Question: I'm trying to make half of a rectangle - devided diagonally - to fit inside a triangle.
Rotation works well, so does sizing of the rectangle. But once I try to skew it, it all gets messed up. Basically I want to simulate a 3D surface.
That means I have to find the angle of abc, where b is the center point. And then apply this angle as a skew to the rectangle. But for some reason that doesn't work as intended.
Here is a simple illustration of what I want to accomplish:

You will probably understand more once you take a look at the fiddle: <URL>
EDIT: Got the width right at least: <URL>
The piece of code you need to look at is at line 63 - 95.
Try comment out the transform, and you will see that rotation and size works well.
'''
function triangle(a, b, c){
context.save();
//Draw the triangle
context.beginPath();
context.moveTo(a[0], a[1]);
context.lineTo(b[0], b[1]);
context.lineTo(c[0], c[1]);
context.lineTo(a[0], a[1]);
context.closePath();
context.stroke();
//Lets find the distance between a and b to set height of the image
var imgHeight = lineDistance(a, b);
//And the width b to c
var imgWidth = lineDistance(b, c);
//Now we gotta skew it acording to the rad between ba and bc
var skewAngle = find_angle(a,c,b); //Find angle and make it rad
//Find the angle of b to a line
var theta = Math.atan2(a[1] - b[1], a[0] - b[0]);
context.translate(a[0], a[1]); //Set origin of rotation
context.rotate(theta + 1.57079633); //Had to rotate it some more 1.57079633 = 90deg
context.transform(1, skewAngle, 0, 1, 0, 0);
context.rect( 0, 0, imgHeight, imgWidth);
context.stroke();
context.restore();
}
'''
If anything is unclear, please ask! I would love some help on this!
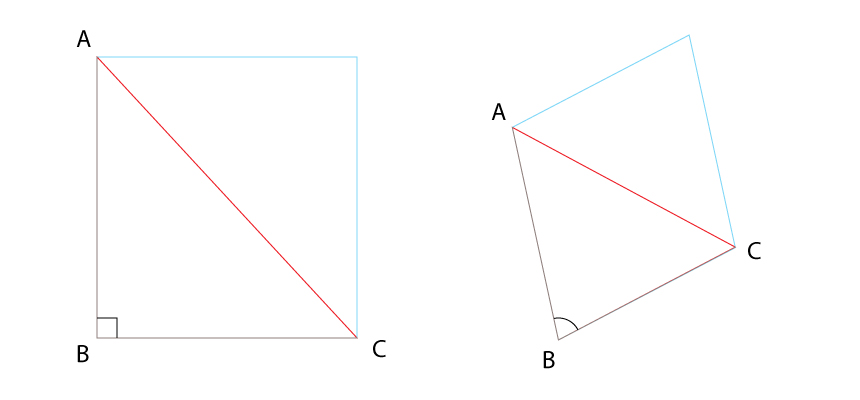
Answer: It's easier if you solve the problem more generally: find 'a', 'b', 'c', 'd', 'e' and 'f' so that
'''
// (x0, y0) maps to (x_0, y_0)
a*x0 + b*y0 + c = x_0
d*x0 + e*y0 + f = y_0
// (x1, y1) maps to (x_1, y_1)
a*x1 + b*y1 + c = x_1
d*x1 + e*y1 + f = y_1
// (x2, y2) maps to (x_2, y_2)
a*x2 + b*y2 + c = x_2
d*x2 + e*y2 + f = y_2
'''
This 6x6 linear system is composed of two independent 3x3 linear systems:
'''
a*x0 + b*y0 + c = x_0
a*x1 + b*y1 + c = x_1
a*x2 + b*y2 + c = x_2
d*x0 + e*y0 + f = y_0
d*x1 + e*y1 + f = y_1
d*x2 + e*y2 + f = y_2
'''
Solving them gives you the 6 numbers to pass to 'setTransform' to map any three points to other three points.
'''
delta = x0*y1 + y0*x2 + x1*y2 - y1*x2 - y0*x1 - x0*y2
delta_a = x_0*y1 + y0*x_2 + x_1*y2 - y1*x_2 - y0*x_1 - x_0*y2
delta_b = x0*x_1 + x_0*x2 + x1*x_2 - x_1*x2 - x_0*x1 - x0*x_2
delta_c = x0*y1*x_2 + y0*x_1*x2 + x_0*x1*y2 - x_0*y1*x2 - y0*x1*x_2 - x0*x_1*y2
delta_d = y_0*y1 + y0*y_2 + y_1*y2 - y1*y_2 - y0*y_1 - y_0*y2
delta_e = x0*y_1 + y_0*x2 + x1*y_2 - y_1*x2 - y_0*x1 - x0*y_2
delta_f = x0*y1*y_2 + y0*y_1*x2 + y_0*x1*y2 - y_0*y1*x2 - y0*x1*y_2 - x0*y_1*y2
a = delta_a / delta
b = delta_b / delta
c = delta_c / delta
d = delta_d / delta
e = delta_e / delta
f = delta_f / delta
'''
For a full description of 3d texture mapping using 2d canvas context see <URL>.